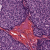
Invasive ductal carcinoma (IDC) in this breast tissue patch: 1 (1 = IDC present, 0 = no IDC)